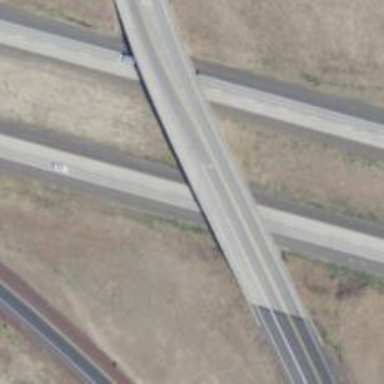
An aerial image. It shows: Motorway.